Field crop: maize
Growth stage: 1
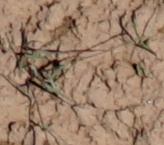
Species: lolium